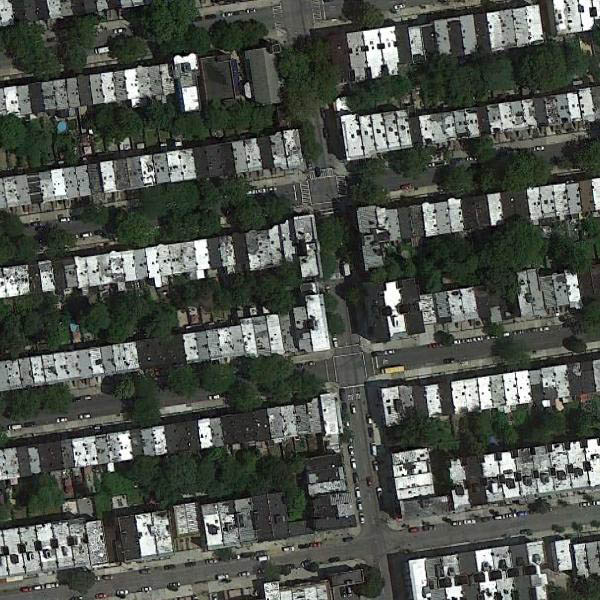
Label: DenseResidential